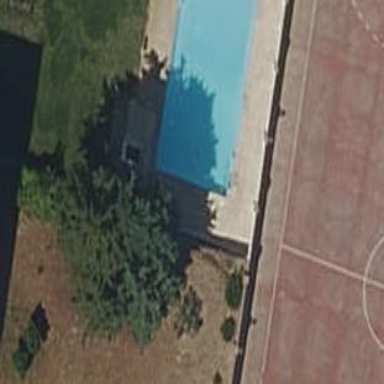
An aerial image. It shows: Swimming pool located in leisure land.